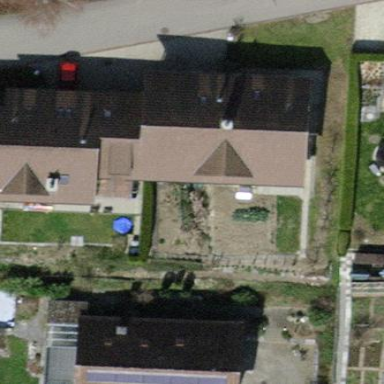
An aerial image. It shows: Semidetached house with gabled roof.